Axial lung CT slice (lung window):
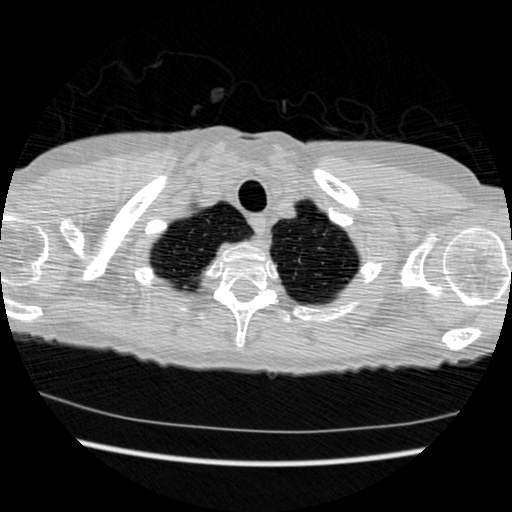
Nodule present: no